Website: bh-photo
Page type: customer-info-address
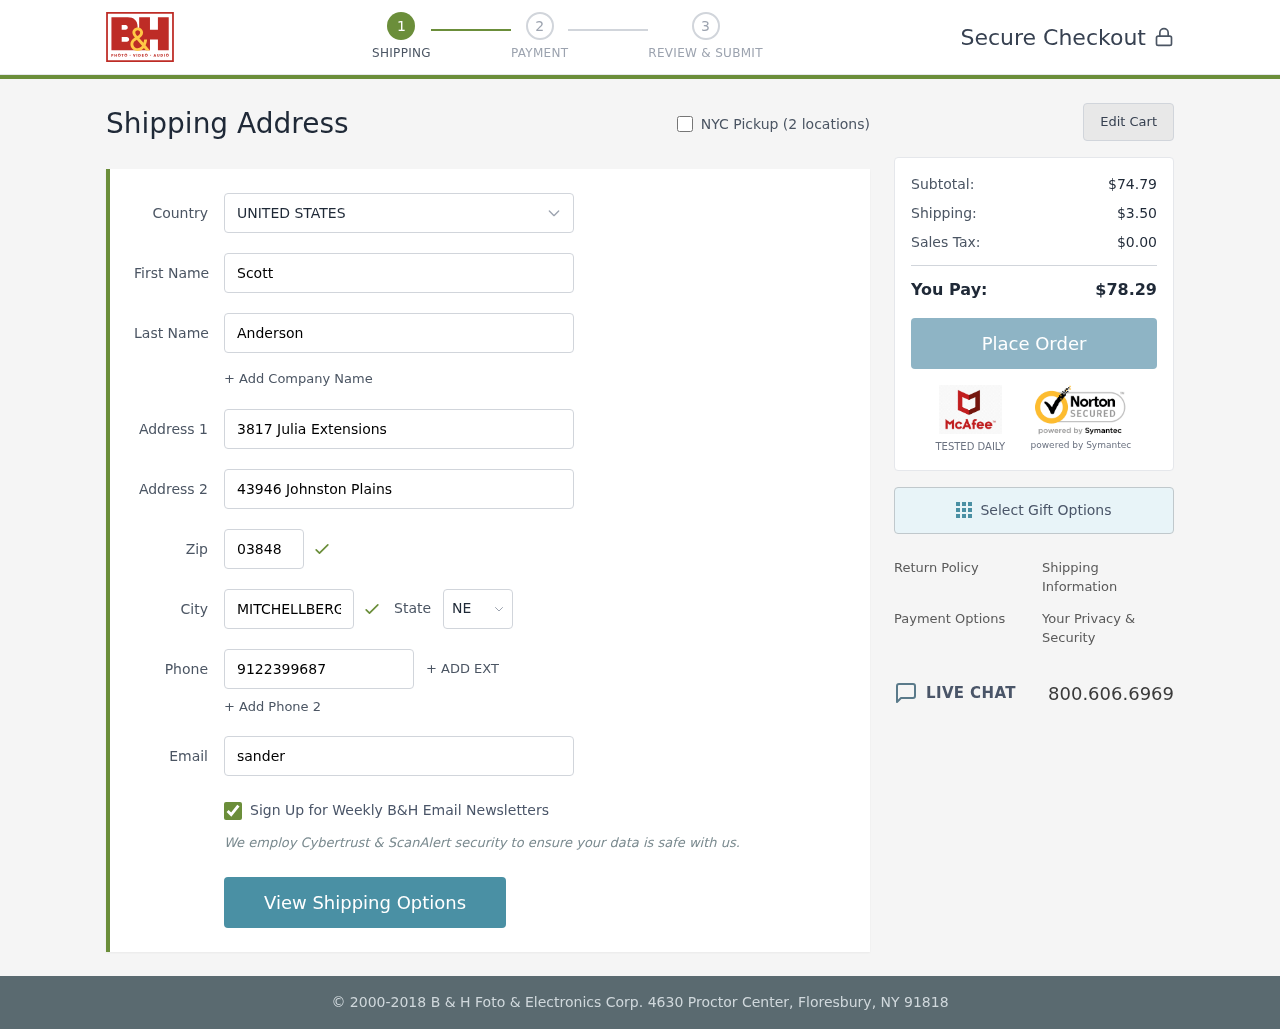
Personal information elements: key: PII_CITY
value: Mitchellberg
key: PII_COUNTRY
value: United States
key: PII_EMAIL
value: sanderson@gmail.com
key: PII_FIRSTNAME
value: Scott
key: PII_LASTNAME
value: Anderson
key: PII_PHONE
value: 9122399687
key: PII_POSTCODE
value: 03848
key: PII_STATE_ABBR
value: NE
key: PII_STREET
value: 3817 Julia Extensions
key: PII_STREET2
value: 43946 Johnston Plains
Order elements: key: ORDER_SUBTOTAL
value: $74.79
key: ORDER_SHIPPING_COST
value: $3.50
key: ORDER_TAX
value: $0.00
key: ORDER_TOTAL
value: $78.29